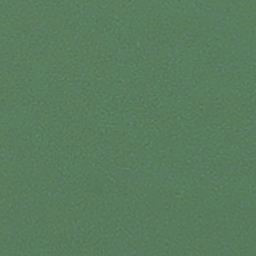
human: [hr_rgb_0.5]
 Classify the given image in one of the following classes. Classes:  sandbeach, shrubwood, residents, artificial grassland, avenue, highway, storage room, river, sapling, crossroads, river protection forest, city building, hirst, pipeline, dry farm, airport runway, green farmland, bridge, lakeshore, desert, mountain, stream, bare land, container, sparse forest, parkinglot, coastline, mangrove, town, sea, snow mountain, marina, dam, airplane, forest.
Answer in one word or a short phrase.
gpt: sea